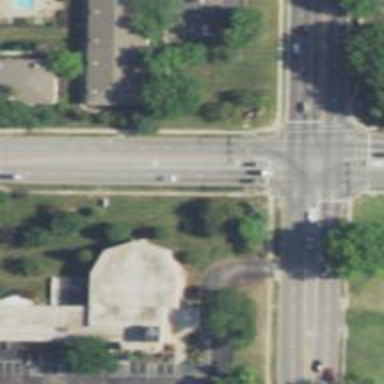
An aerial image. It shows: Road with dash markings.